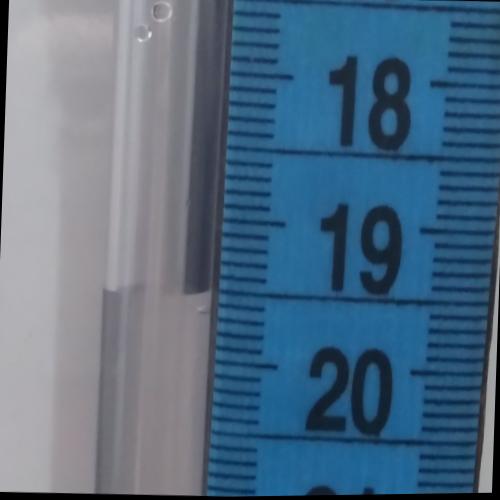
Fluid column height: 19.5 cm